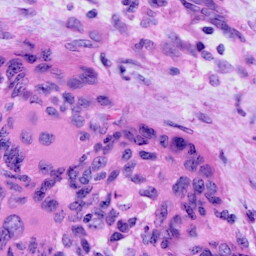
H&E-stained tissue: Cervix